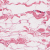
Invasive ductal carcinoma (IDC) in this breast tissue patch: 0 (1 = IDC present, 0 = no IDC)